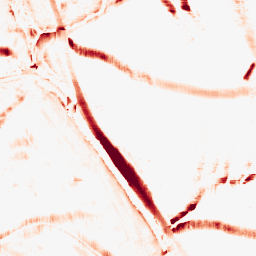
Category: morphological
Decomposition family: morphological_square
Decomposition parameters: operation: opening
size: 15
Upsampling method: bicubic
Upsampling parameters: scale: 2
Upsampling scale: 2